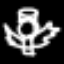
Label: angel